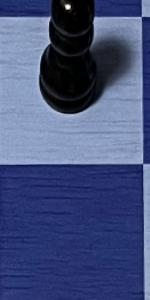
Label: Empty